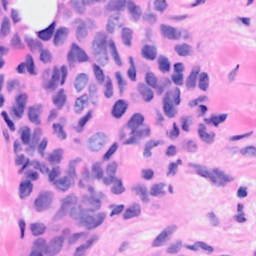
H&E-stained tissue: Breast